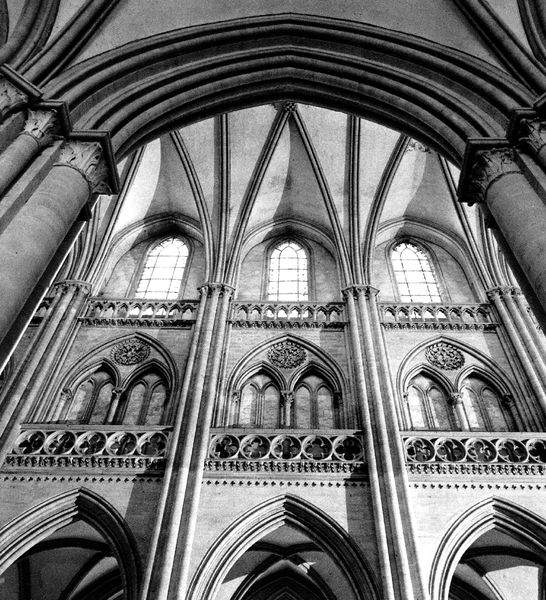
Titel: Kathedrale Notre Dame de Coutances
Standort: Coutances (EU - F - Normandie)
Schlagwörter: photographie, kirche, schwarz, weiss, photo, foto, fotografie, säule, schatten, fenster, gotik, licht, pfeiler, innenraum, grau, schwarz weiss, obergarden, säulen, ädikula